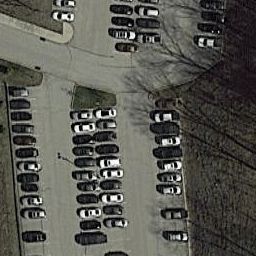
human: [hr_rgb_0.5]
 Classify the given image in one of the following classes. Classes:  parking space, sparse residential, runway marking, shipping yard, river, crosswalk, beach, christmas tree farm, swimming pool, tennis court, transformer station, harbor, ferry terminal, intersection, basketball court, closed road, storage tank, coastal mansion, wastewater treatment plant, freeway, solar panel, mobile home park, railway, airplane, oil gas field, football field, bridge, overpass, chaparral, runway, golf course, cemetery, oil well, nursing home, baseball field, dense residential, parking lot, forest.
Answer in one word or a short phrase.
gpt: parking lot